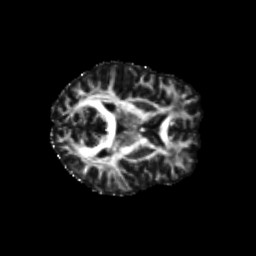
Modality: FA
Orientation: axial
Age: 59
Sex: male
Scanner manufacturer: siemens
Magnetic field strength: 3 T
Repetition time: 8.6 s
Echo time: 0.095 s